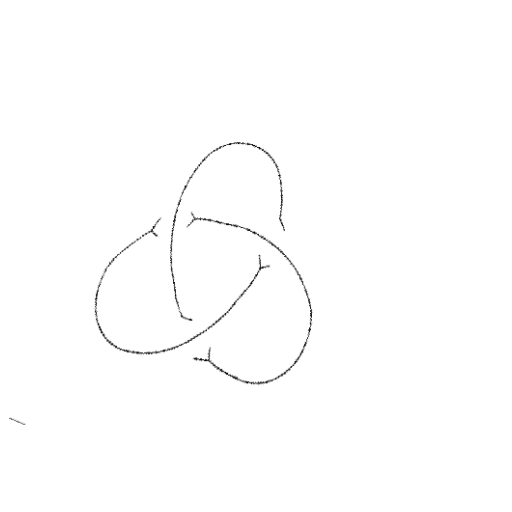
Crossing number: 3